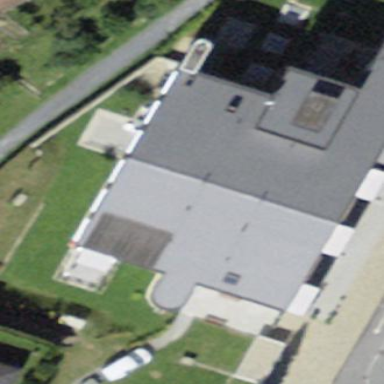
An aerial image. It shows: Commercial building.